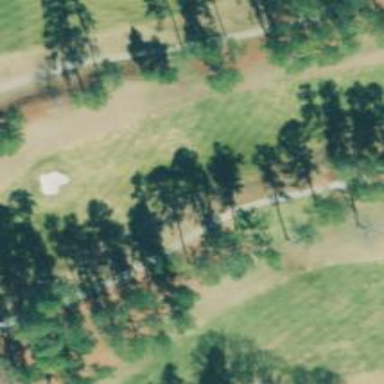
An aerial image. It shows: View of golf hole.